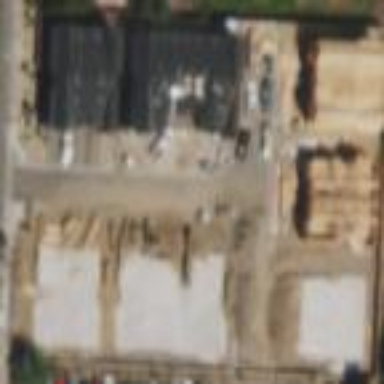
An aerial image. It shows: Brownfield site.